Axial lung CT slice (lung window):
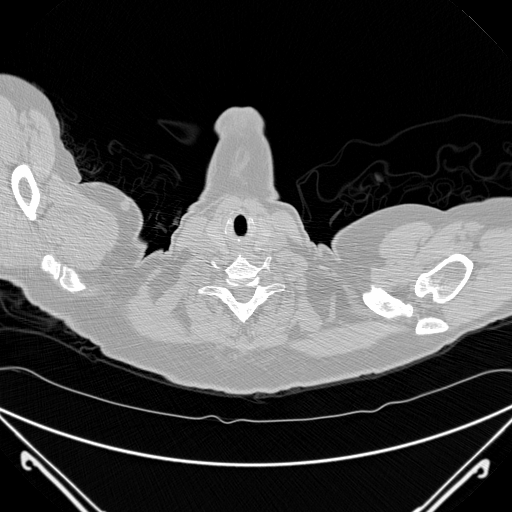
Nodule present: no